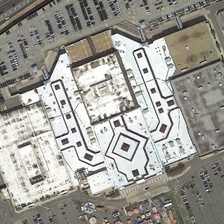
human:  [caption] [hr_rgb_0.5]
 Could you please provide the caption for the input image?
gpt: many cars are orderly around a large center building .

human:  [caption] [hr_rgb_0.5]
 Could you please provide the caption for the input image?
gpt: a basketball court is next to the center .

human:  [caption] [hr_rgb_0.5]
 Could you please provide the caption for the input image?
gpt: the center is surrounded by dark green trees .

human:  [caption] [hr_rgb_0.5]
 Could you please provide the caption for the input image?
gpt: many cars are orderly around a large center building .

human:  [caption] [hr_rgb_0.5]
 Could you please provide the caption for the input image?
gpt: the center is surrounded by dark green trees .